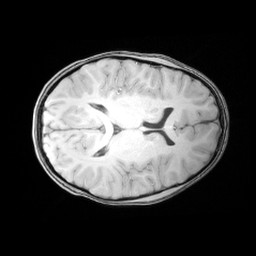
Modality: MP2RAGE
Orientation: axial
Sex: female
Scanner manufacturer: siemens
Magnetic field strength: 3 T
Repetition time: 5 s
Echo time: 0.00355 s